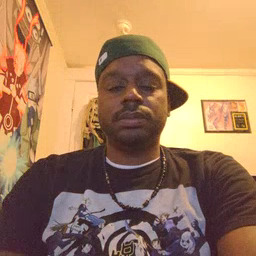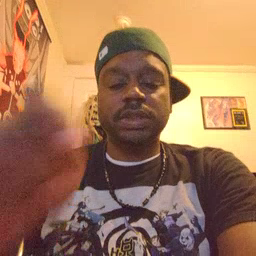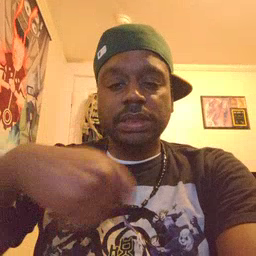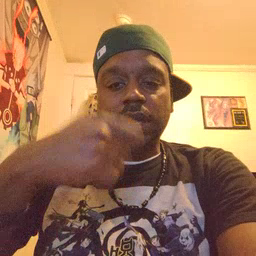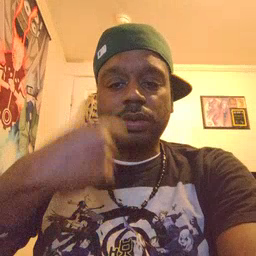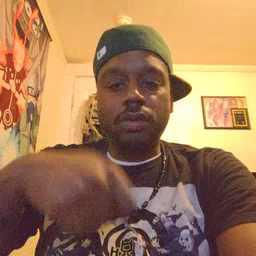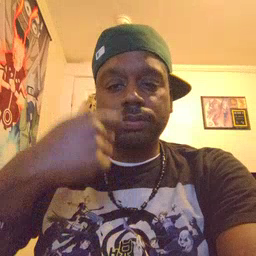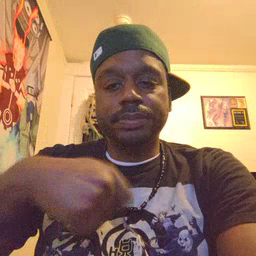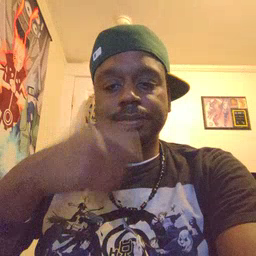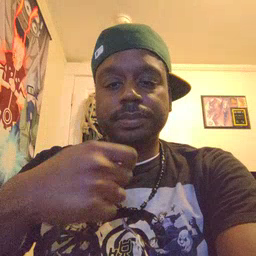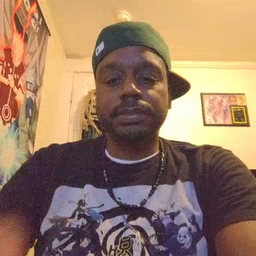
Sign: cereal